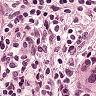
Metastatic tissue present: yes